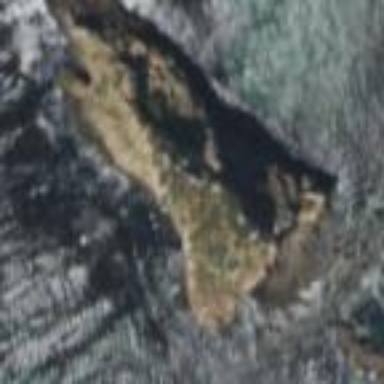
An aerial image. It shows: Islet located along the natural coastline.